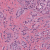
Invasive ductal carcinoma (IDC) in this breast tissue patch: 1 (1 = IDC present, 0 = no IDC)